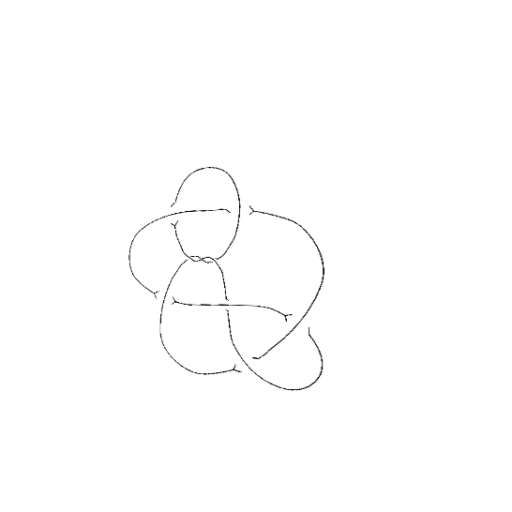
Crossing number: 9